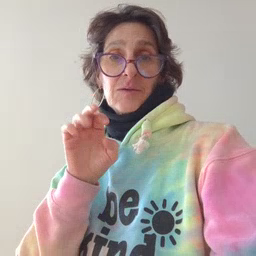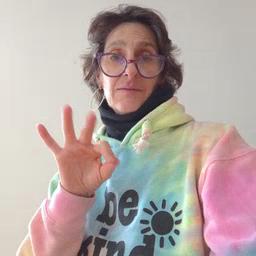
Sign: refrigerator